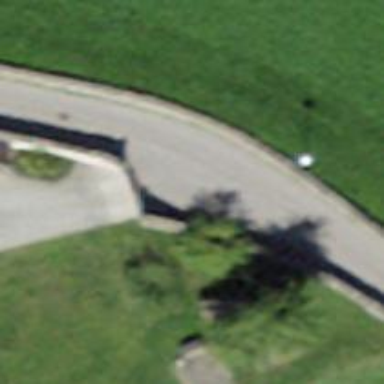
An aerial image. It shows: Gate.